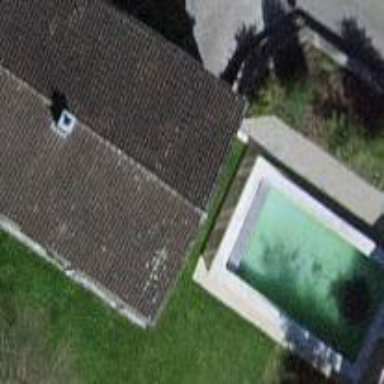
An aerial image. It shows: Swimming pool located in leisure land.